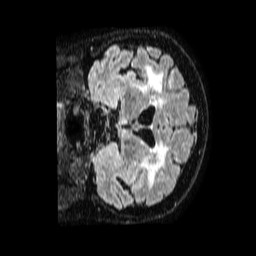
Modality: FLAIR
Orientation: coronal
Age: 65
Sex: female
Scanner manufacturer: philips
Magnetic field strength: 1.5 T
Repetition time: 4.8 s
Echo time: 0.3 s